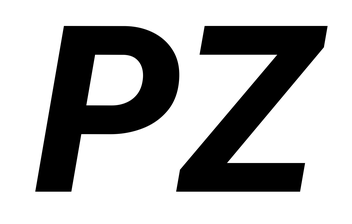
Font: Roboto-Italic_ExtraBold_Italic